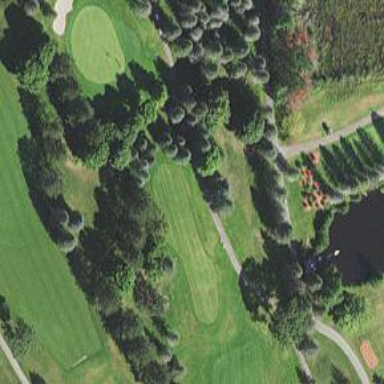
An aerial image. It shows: Golf cartpath that is also road path.